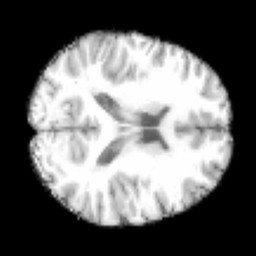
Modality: T1w
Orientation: axial